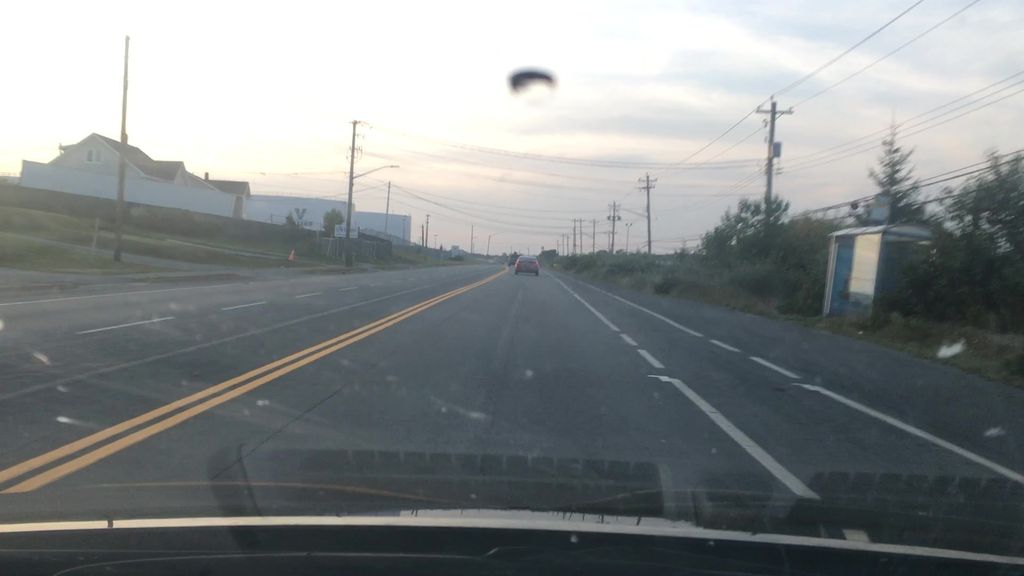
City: halifax